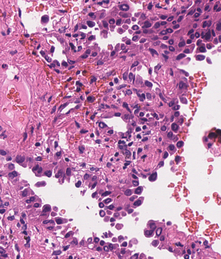
Tumor epithelial tissue: yes
Tumor-associated stroma tissue: yes
Normal tissue: no